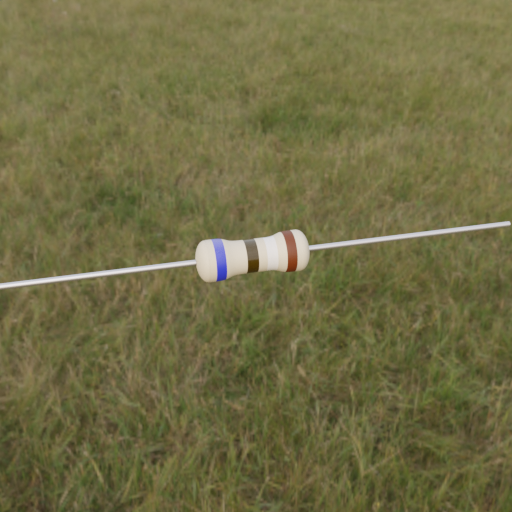
Resistor colour bands (in order): blue, black, white, brown